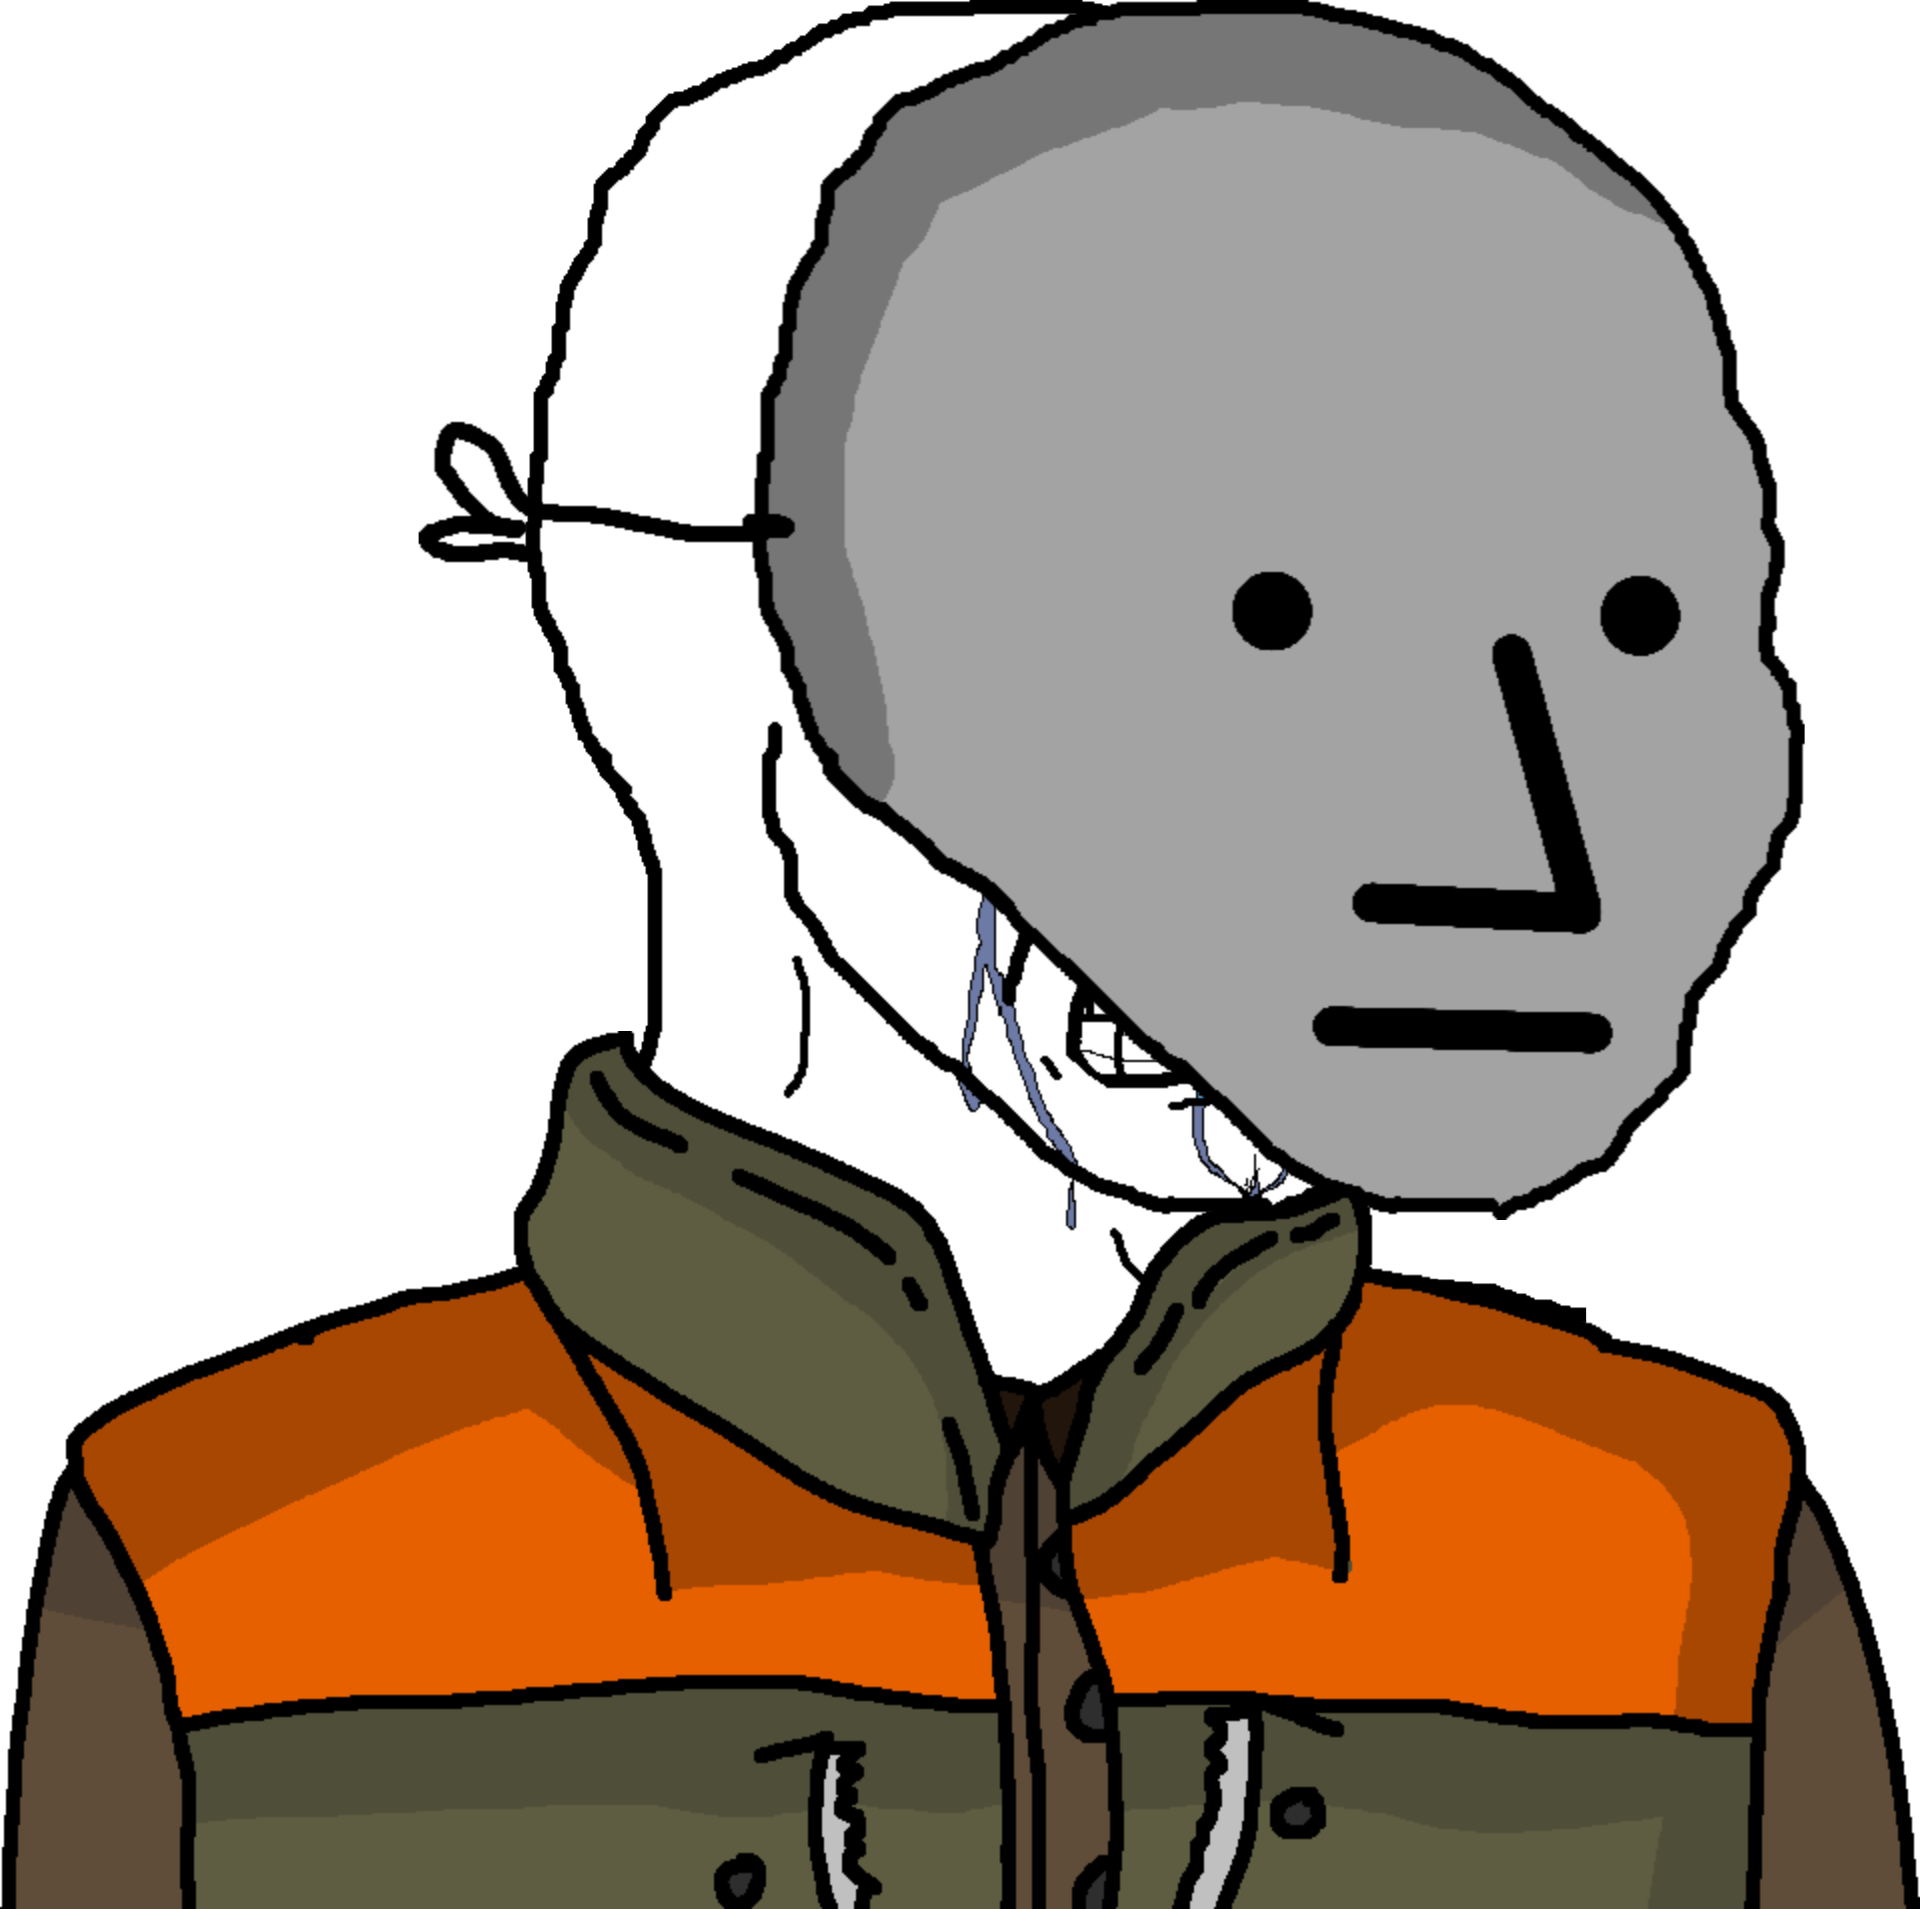
Label: 5_Crying_Wojak